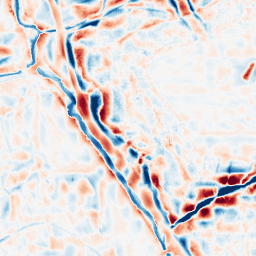
Category: wavelet
Decomposition family: wavelet_dwt
Decomposition parameters: wavelet: coif2
level: 4
Upsampling method: lanczos
Upsampling parameters: scale: 2
Upsampling scale: 2